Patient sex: M
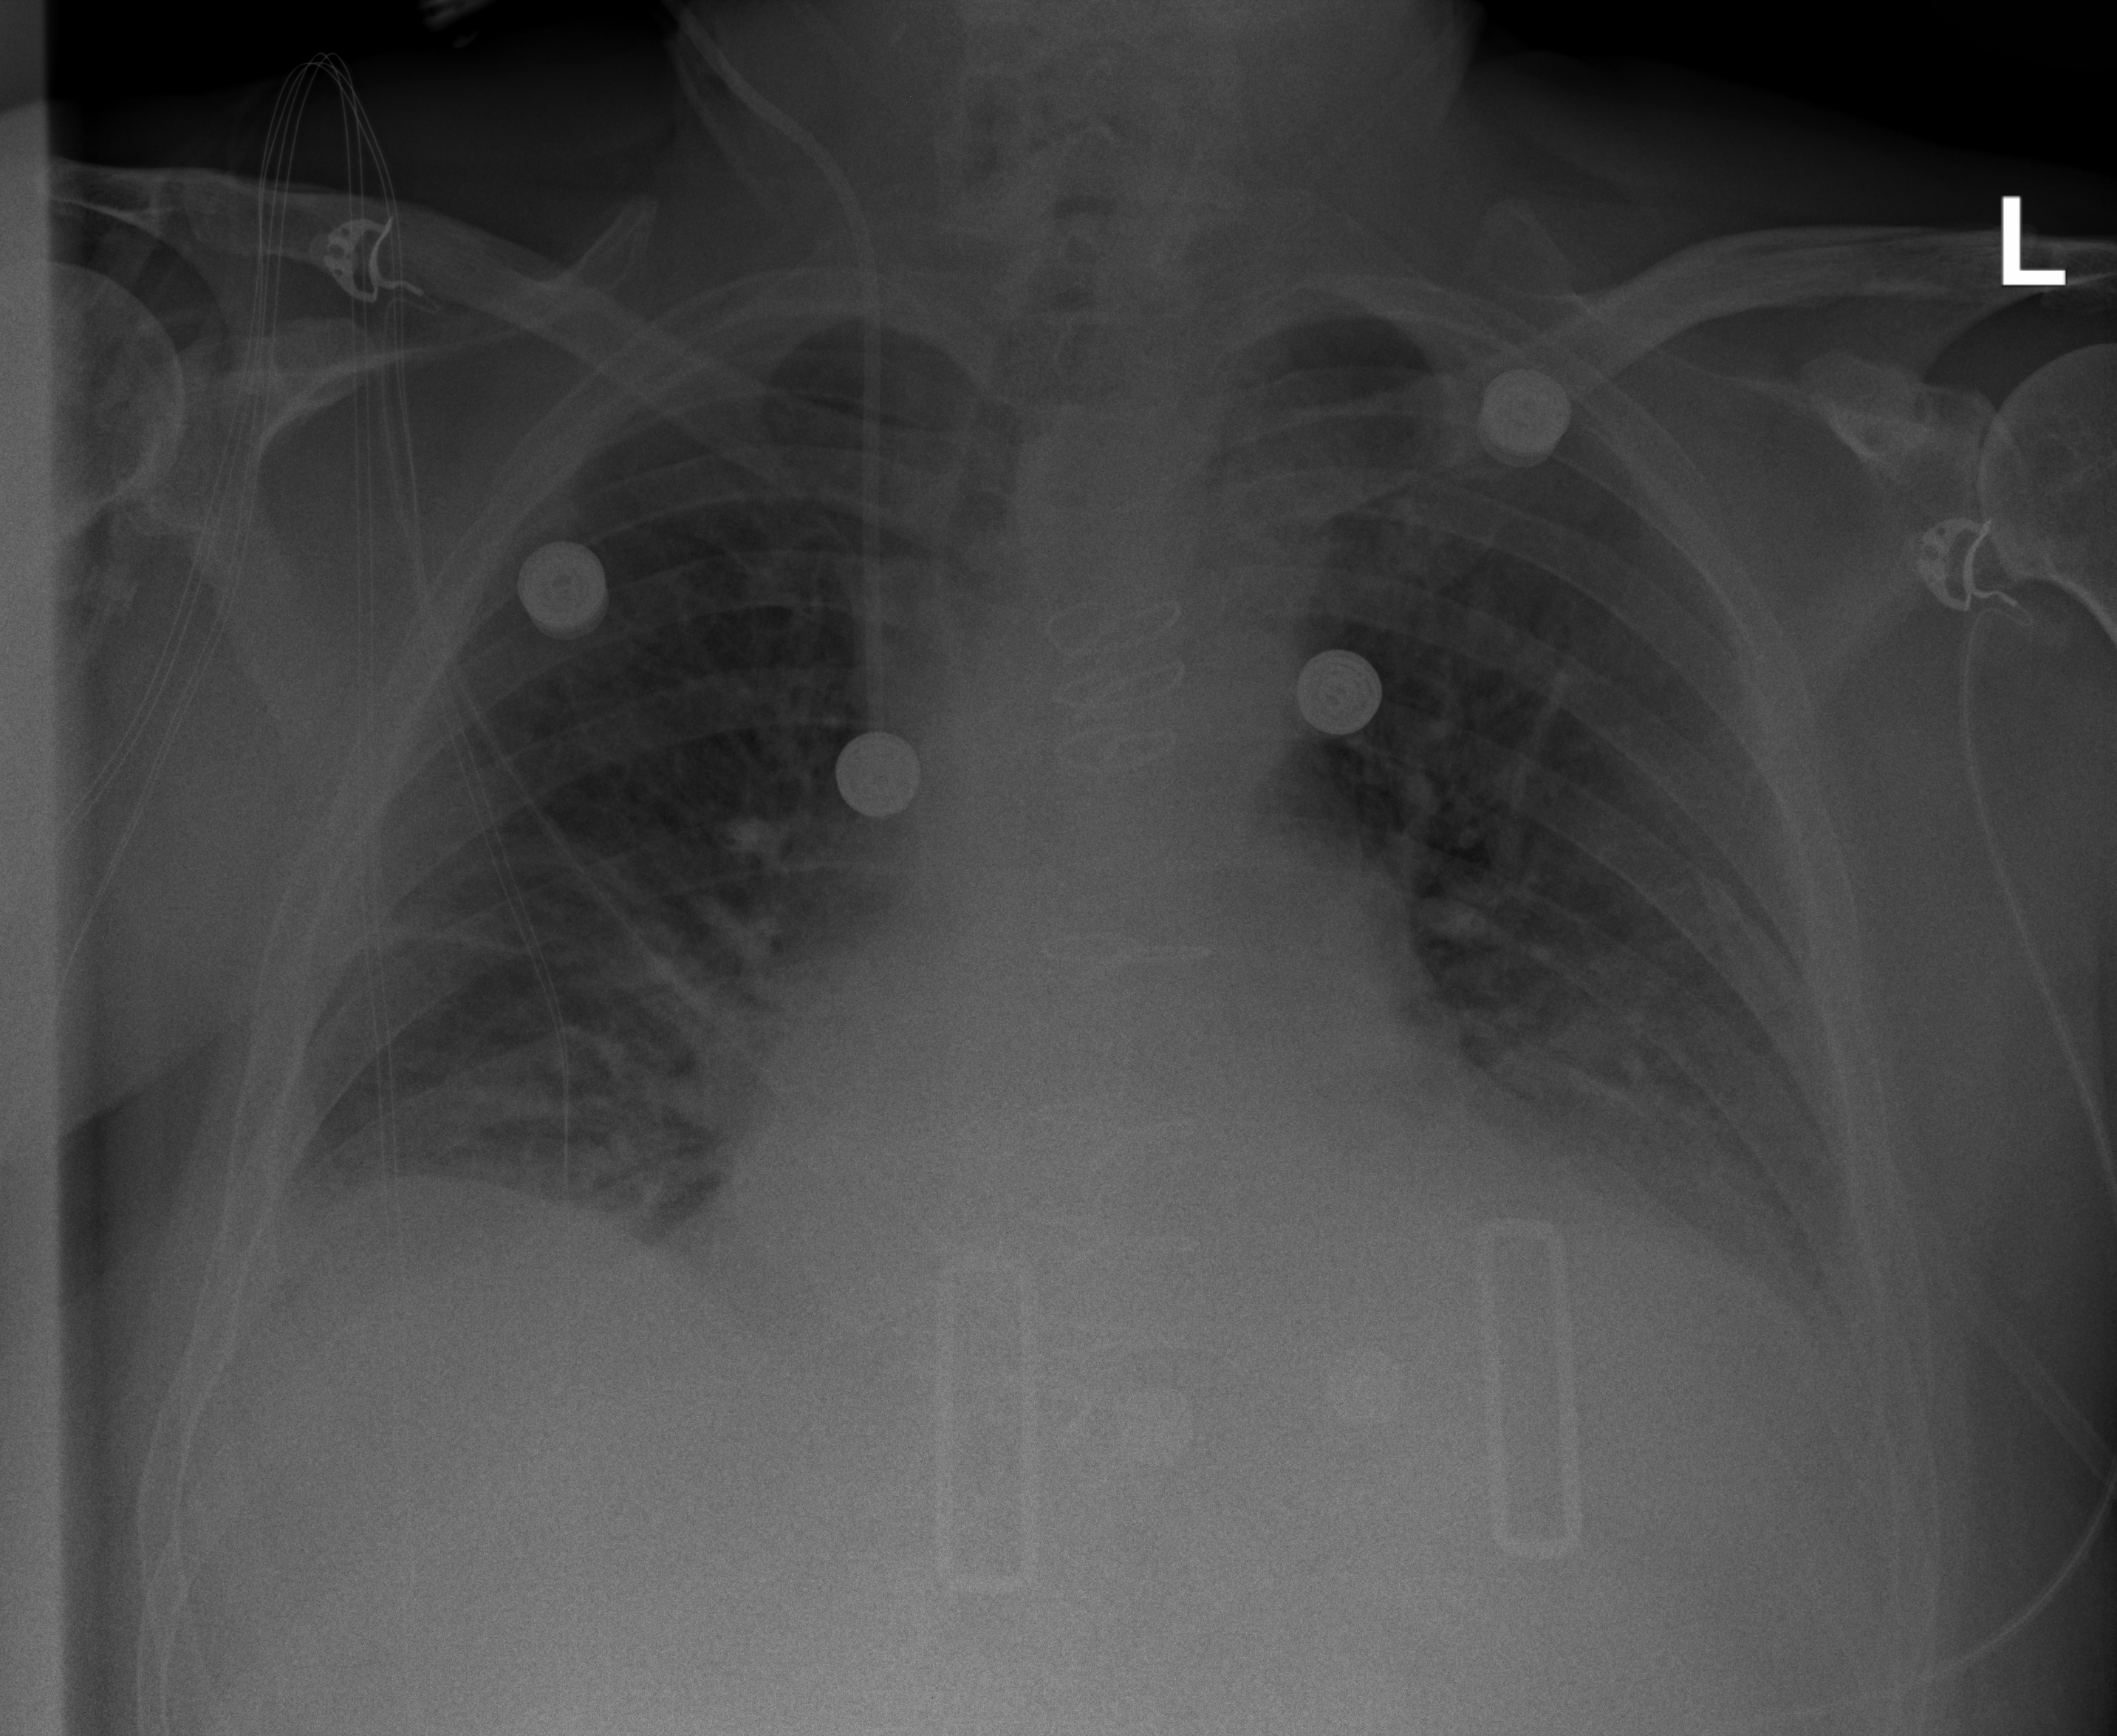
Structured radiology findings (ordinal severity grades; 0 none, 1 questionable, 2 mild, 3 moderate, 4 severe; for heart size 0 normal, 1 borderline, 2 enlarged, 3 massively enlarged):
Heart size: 2
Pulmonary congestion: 2
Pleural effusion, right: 2
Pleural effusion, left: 2
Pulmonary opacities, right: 1
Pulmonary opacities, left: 1
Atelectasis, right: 2
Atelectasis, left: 2